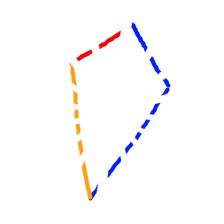
Shape: kite